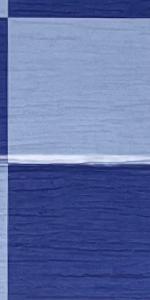
Label: Empty